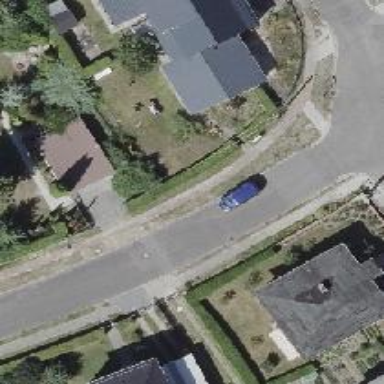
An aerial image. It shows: Residential road with asphalt surface and sidewalks on both sides.